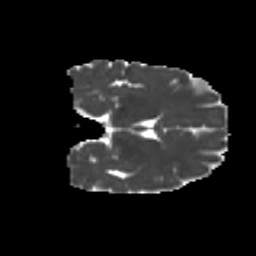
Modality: MD
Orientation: coronal
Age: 33
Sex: female
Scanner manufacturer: ge
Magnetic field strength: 3 T
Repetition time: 7.8 s
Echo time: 0.0606 s